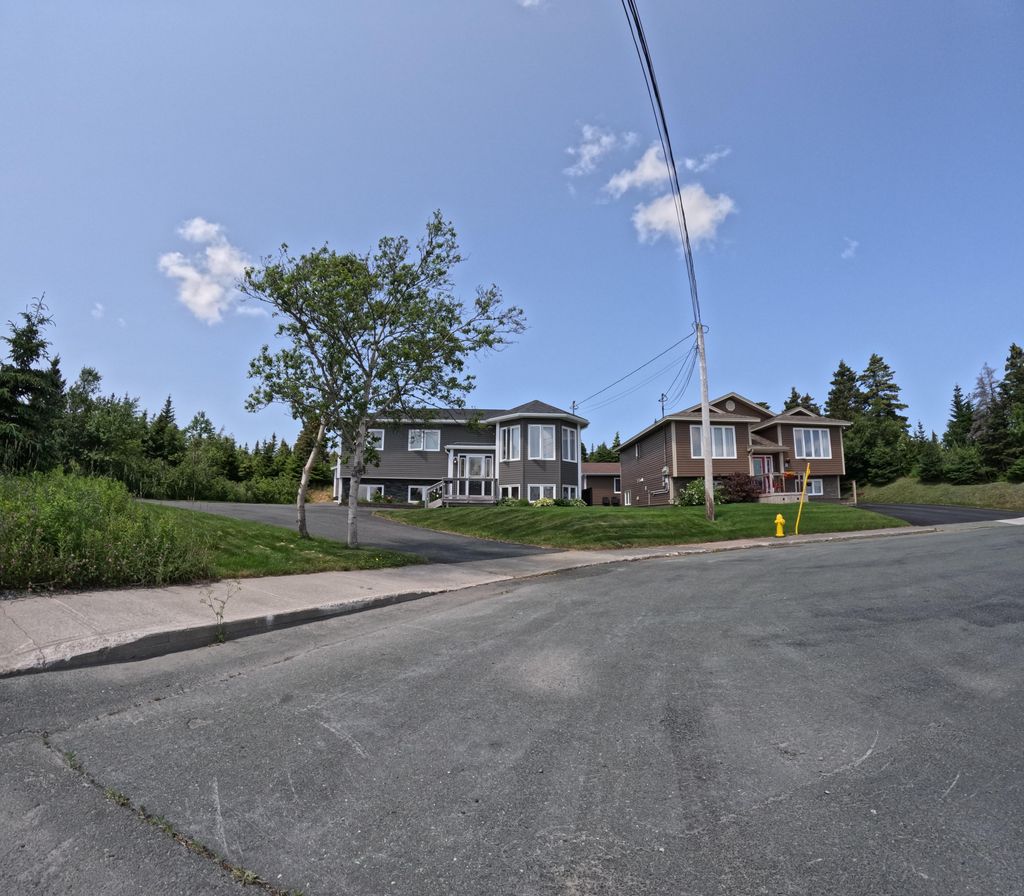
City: st_johns